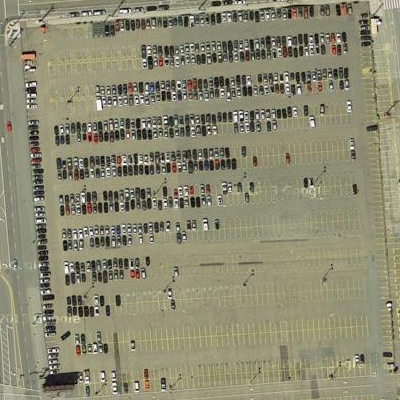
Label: Parking